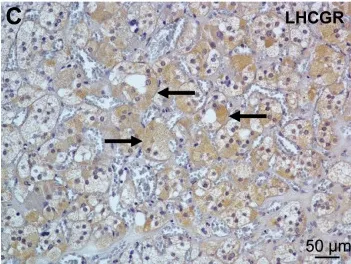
Distribution of aldosterone synthase (CYP11B2) and LHCGR in the patient's adrenal. ,. LHCGR. Immunoreactivities in consecutive sections of the APA tissue at low . Similar distribution of CYP11B2 and LHCGR immunoreactivities were observed in some areas (arrows) in (B, C). PT indicates peritumoral tissue; and V, vein.
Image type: pathology (immunostaining)